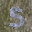
Label: 5